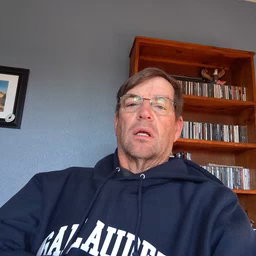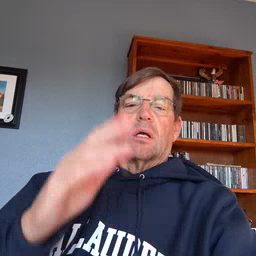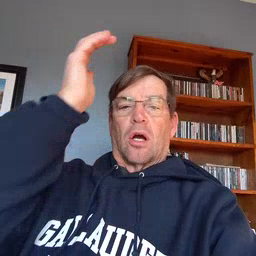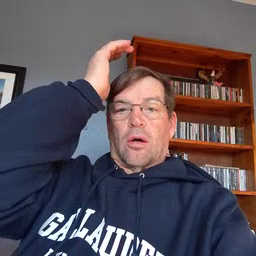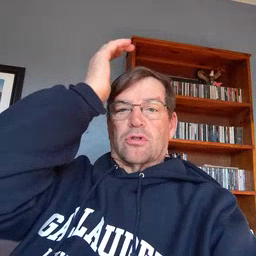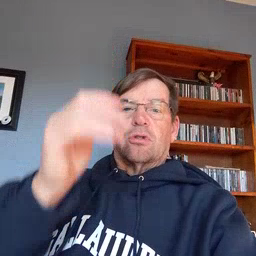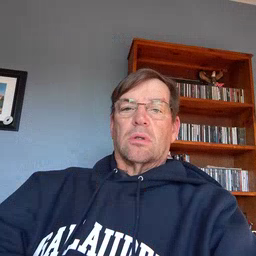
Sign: garbage